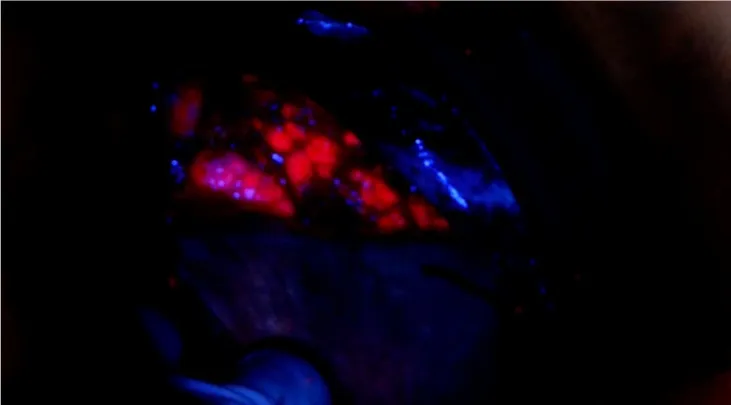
Intraoperative 5-ALA positive detection on the right diaphragmatic peritoneum.
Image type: pathology (immunostaining)